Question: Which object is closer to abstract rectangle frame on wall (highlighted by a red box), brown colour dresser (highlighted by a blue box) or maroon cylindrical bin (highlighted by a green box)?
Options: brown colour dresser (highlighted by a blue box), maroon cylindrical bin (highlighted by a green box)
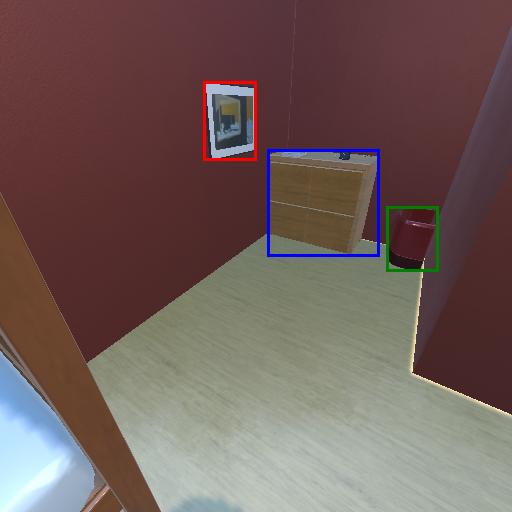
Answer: brown colour dresser (highlighted by a blue box)